Lunar surface albedo tile
Center latitude: -34.046
Center longitude: 10.616
Resolution (meters per pixel, mean): 156.83
Tile area (km^2): 25463.54
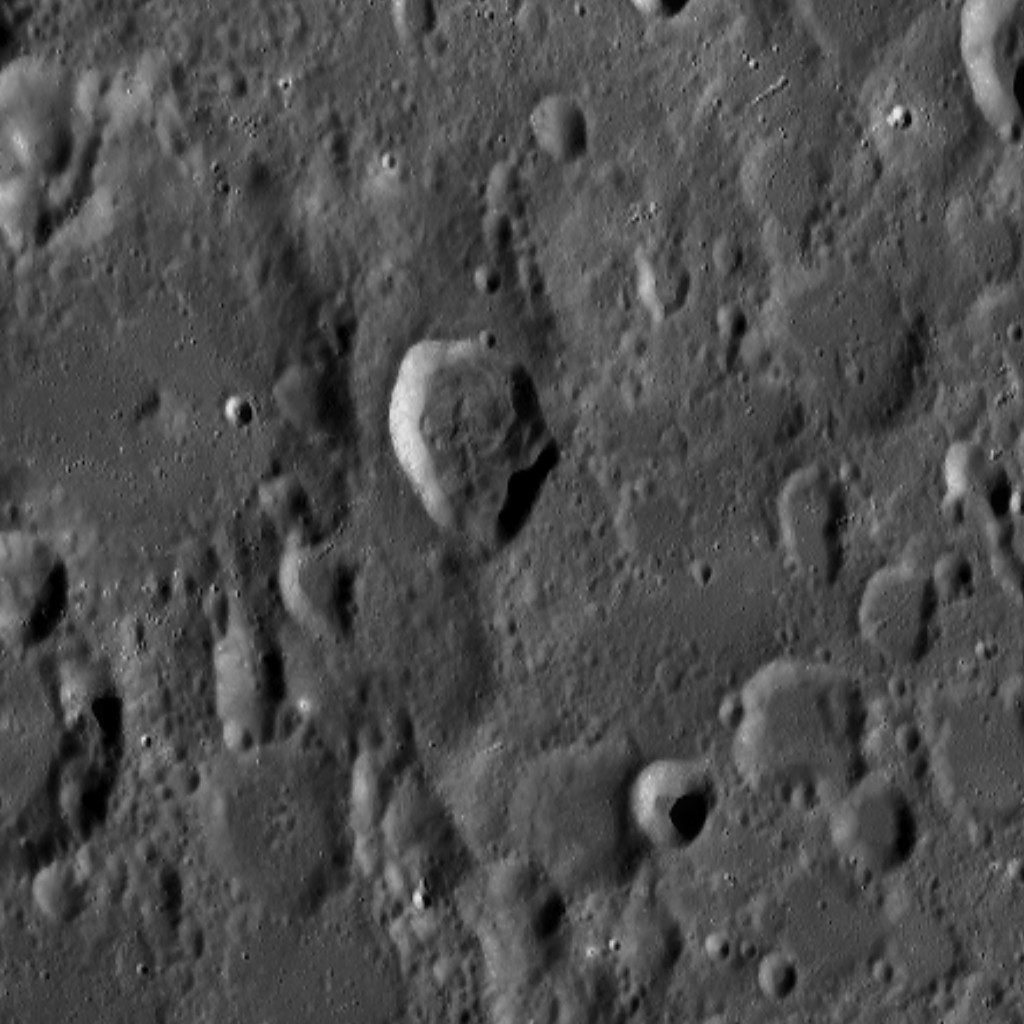